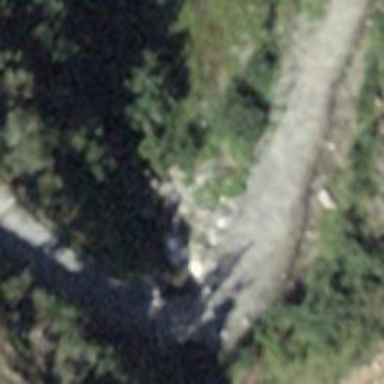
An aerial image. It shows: Culvert tunnel.